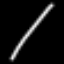
Label: squiggle